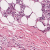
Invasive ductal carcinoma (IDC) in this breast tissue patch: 1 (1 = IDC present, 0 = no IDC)